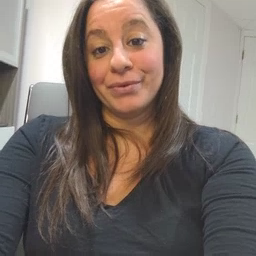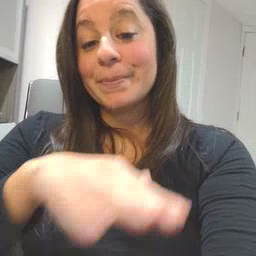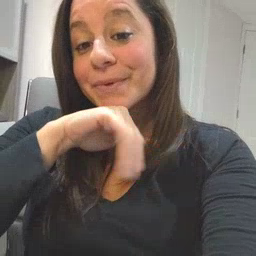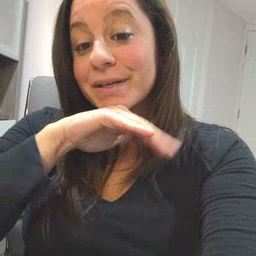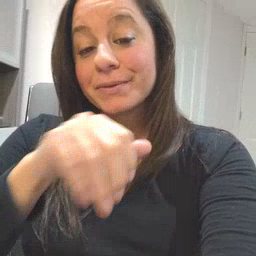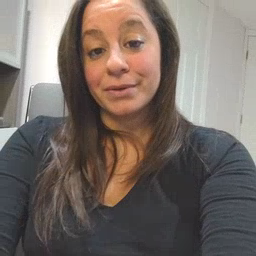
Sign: pig